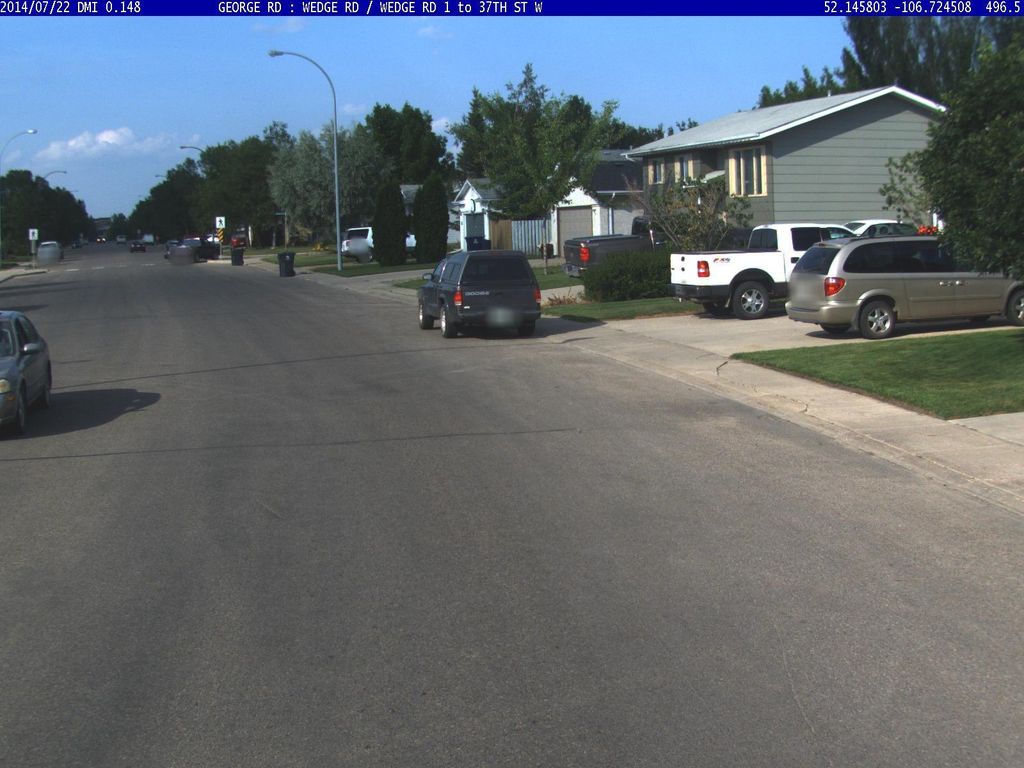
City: saskatoon